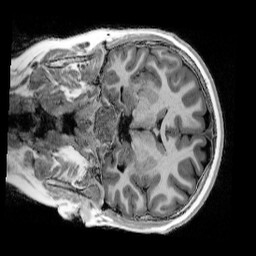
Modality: UNIT1_denoised
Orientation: coronal
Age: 10
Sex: male
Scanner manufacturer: siemens
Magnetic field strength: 3 T
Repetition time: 4 s
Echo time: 0.00303 s